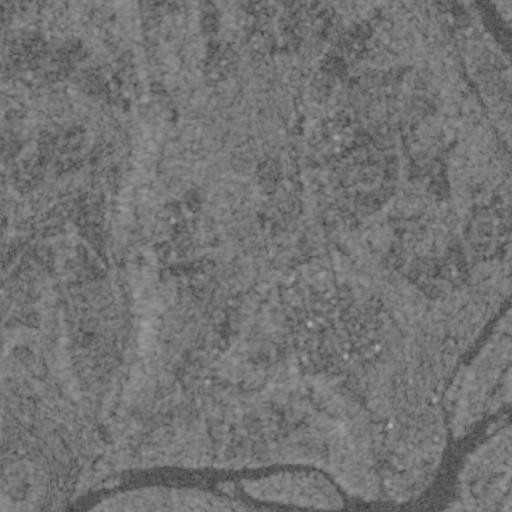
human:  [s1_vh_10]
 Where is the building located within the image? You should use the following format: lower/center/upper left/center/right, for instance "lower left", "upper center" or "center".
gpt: The building is located in the lower right of the image.
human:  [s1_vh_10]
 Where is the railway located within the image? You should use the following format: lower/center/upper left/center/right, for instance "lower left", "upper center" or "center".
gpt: The railway is located in the left of the image.
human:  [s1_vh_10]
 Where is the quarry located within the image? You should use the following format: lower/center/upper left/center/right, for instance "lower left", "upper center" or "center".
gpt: There is no quarry in the image.

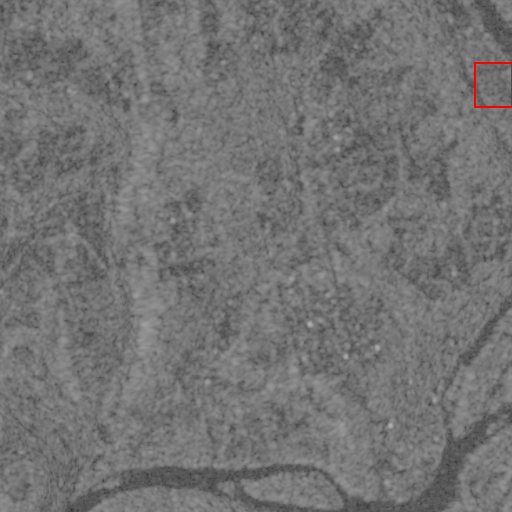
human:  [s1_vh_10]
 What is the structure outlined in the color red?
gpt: The structure outlined in red is a crop field.
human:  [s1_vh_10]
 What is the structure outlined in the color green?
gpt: There is no green outline.